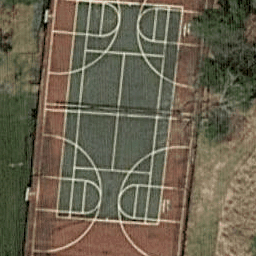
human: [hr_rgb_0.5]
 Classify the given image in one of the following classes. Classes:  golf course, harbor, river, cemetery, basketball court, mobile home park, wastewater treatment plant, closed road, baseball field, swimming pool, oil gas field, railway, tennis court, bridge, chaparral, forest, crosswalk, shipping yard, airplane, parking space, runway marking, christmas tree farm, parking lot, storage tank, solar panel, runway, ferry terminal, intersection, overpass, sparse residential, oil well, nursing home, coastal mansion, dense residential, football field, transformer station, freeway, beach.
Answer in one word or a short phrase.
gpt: basketball court